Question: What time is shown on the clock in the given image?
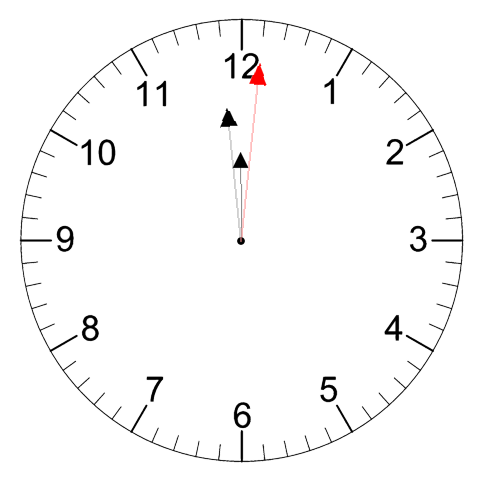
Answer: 11:59:01